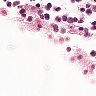
Metastatic tissue present: no